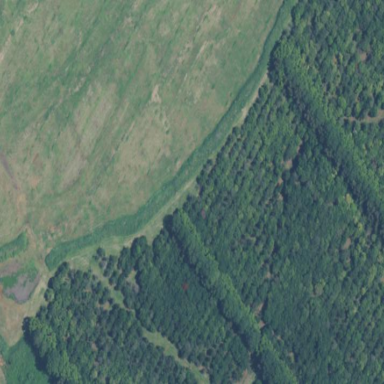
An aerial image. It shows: Orchard filled with macadamia trees.